如图，在$\triangle ABC$中，点$D$是线段$AC$上的点，且$CD = 2DA$，若$\overrightarrow{AB}=\vec{a}$，$\overrightarrow{BD}=\vec{b}$，那么$\overrightarrow{BC}=$\underline{\qquad\qquad}．（用$\vec{a}$、$\vec{b}$的线性组合表示）

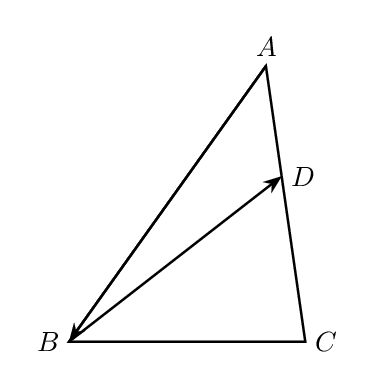
【解答】
\noindent \textbf{【答案】}$2\vec{a}+3\vec{b}$/$3\vec{b}+2\vec{a}$
\vspace{0.5em}
\noindent \textbf{【详解】}解：由题意得$\overrightarrow{AD} = \overrightarrow{AB} + \overrightarrow{BD} = \vec{a} + \vec{b}$，
\[
\because CD = 2DA,
\]
\[
\therefore \overrightarrow{CD} = 2(\vec{a} + \vec{b}),
\]
\[
\therefore \overrightarrow{BC} = \overrightarrow{BD} + \overrightarrow{DC} = \vec{b} + 2(\vec{a} + \vec{b}) = 2\vec{a} + 3\vec{b},
\]
故答案为：$\boldsymbol{2\vec{a}+3\vec{b}}$．